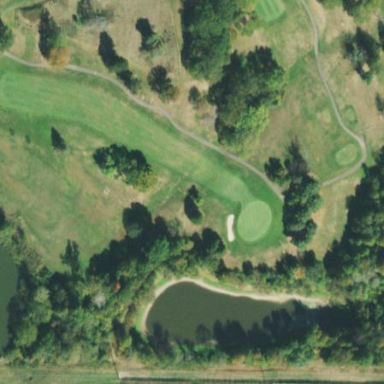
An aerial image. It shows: Golf fairway surrounded by grass.